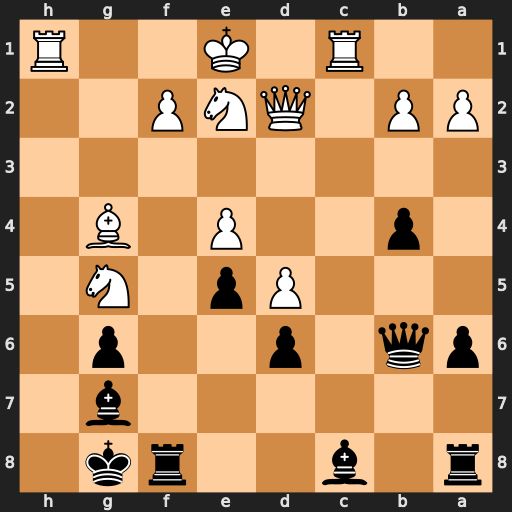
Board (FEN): r1b2rk1/6b1/pq1p2p1/3Pp1N1/1p2P1B1/8/PP1QNP2/2R1K2R
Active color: b
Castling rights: K
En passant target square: -
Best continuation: Qxf2+ Kd1 Bxg4